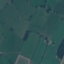
Land use / land cover class: Pasture